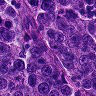
Metastatic tissue present: yes